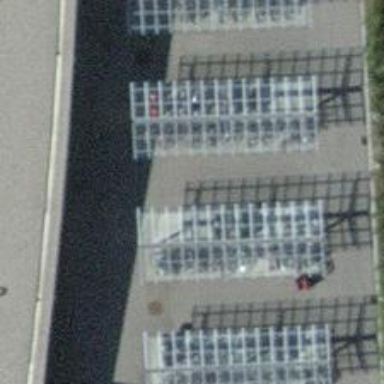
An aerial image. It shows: Bicycle parking area with stands.